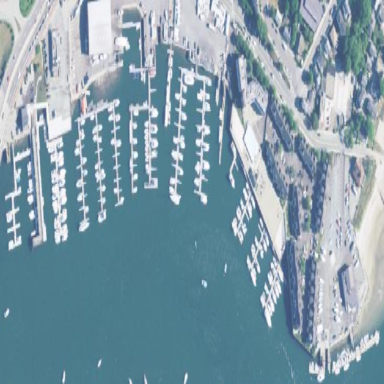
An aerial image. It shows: Marina area for leisure land.